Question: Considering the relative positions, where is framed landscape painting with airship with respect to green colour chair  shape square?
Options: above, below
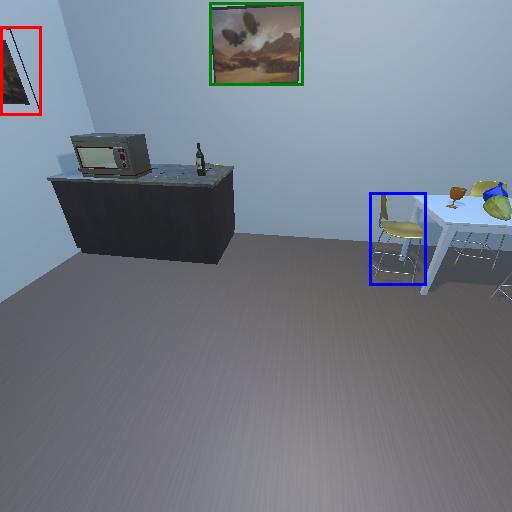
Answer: above